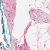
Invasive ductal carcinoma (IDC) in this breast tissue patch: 0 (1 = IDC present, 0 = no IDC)